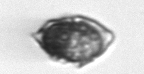
Label: Kryptoperidinium_triquetrum